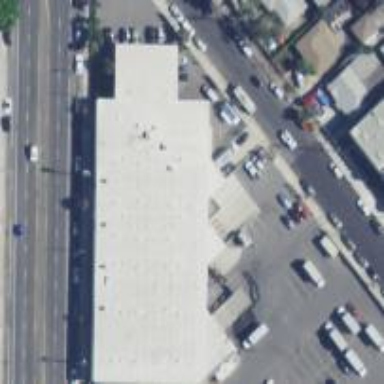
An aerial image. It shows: Industrial building.